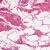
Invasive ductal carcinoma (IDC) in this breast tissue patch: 0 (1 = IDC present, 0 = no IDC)